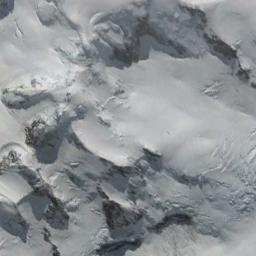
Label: snowberg